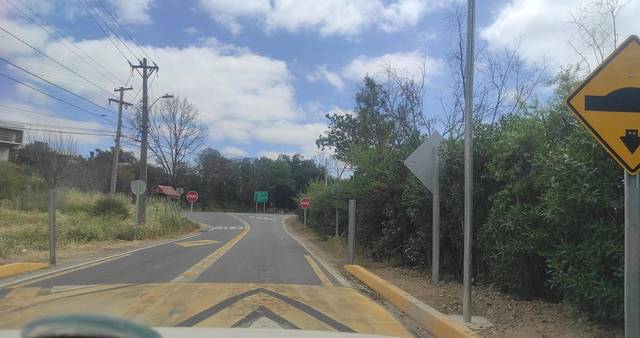
Region: Chile
Coordinates: -33.037, -71.234